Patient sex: F
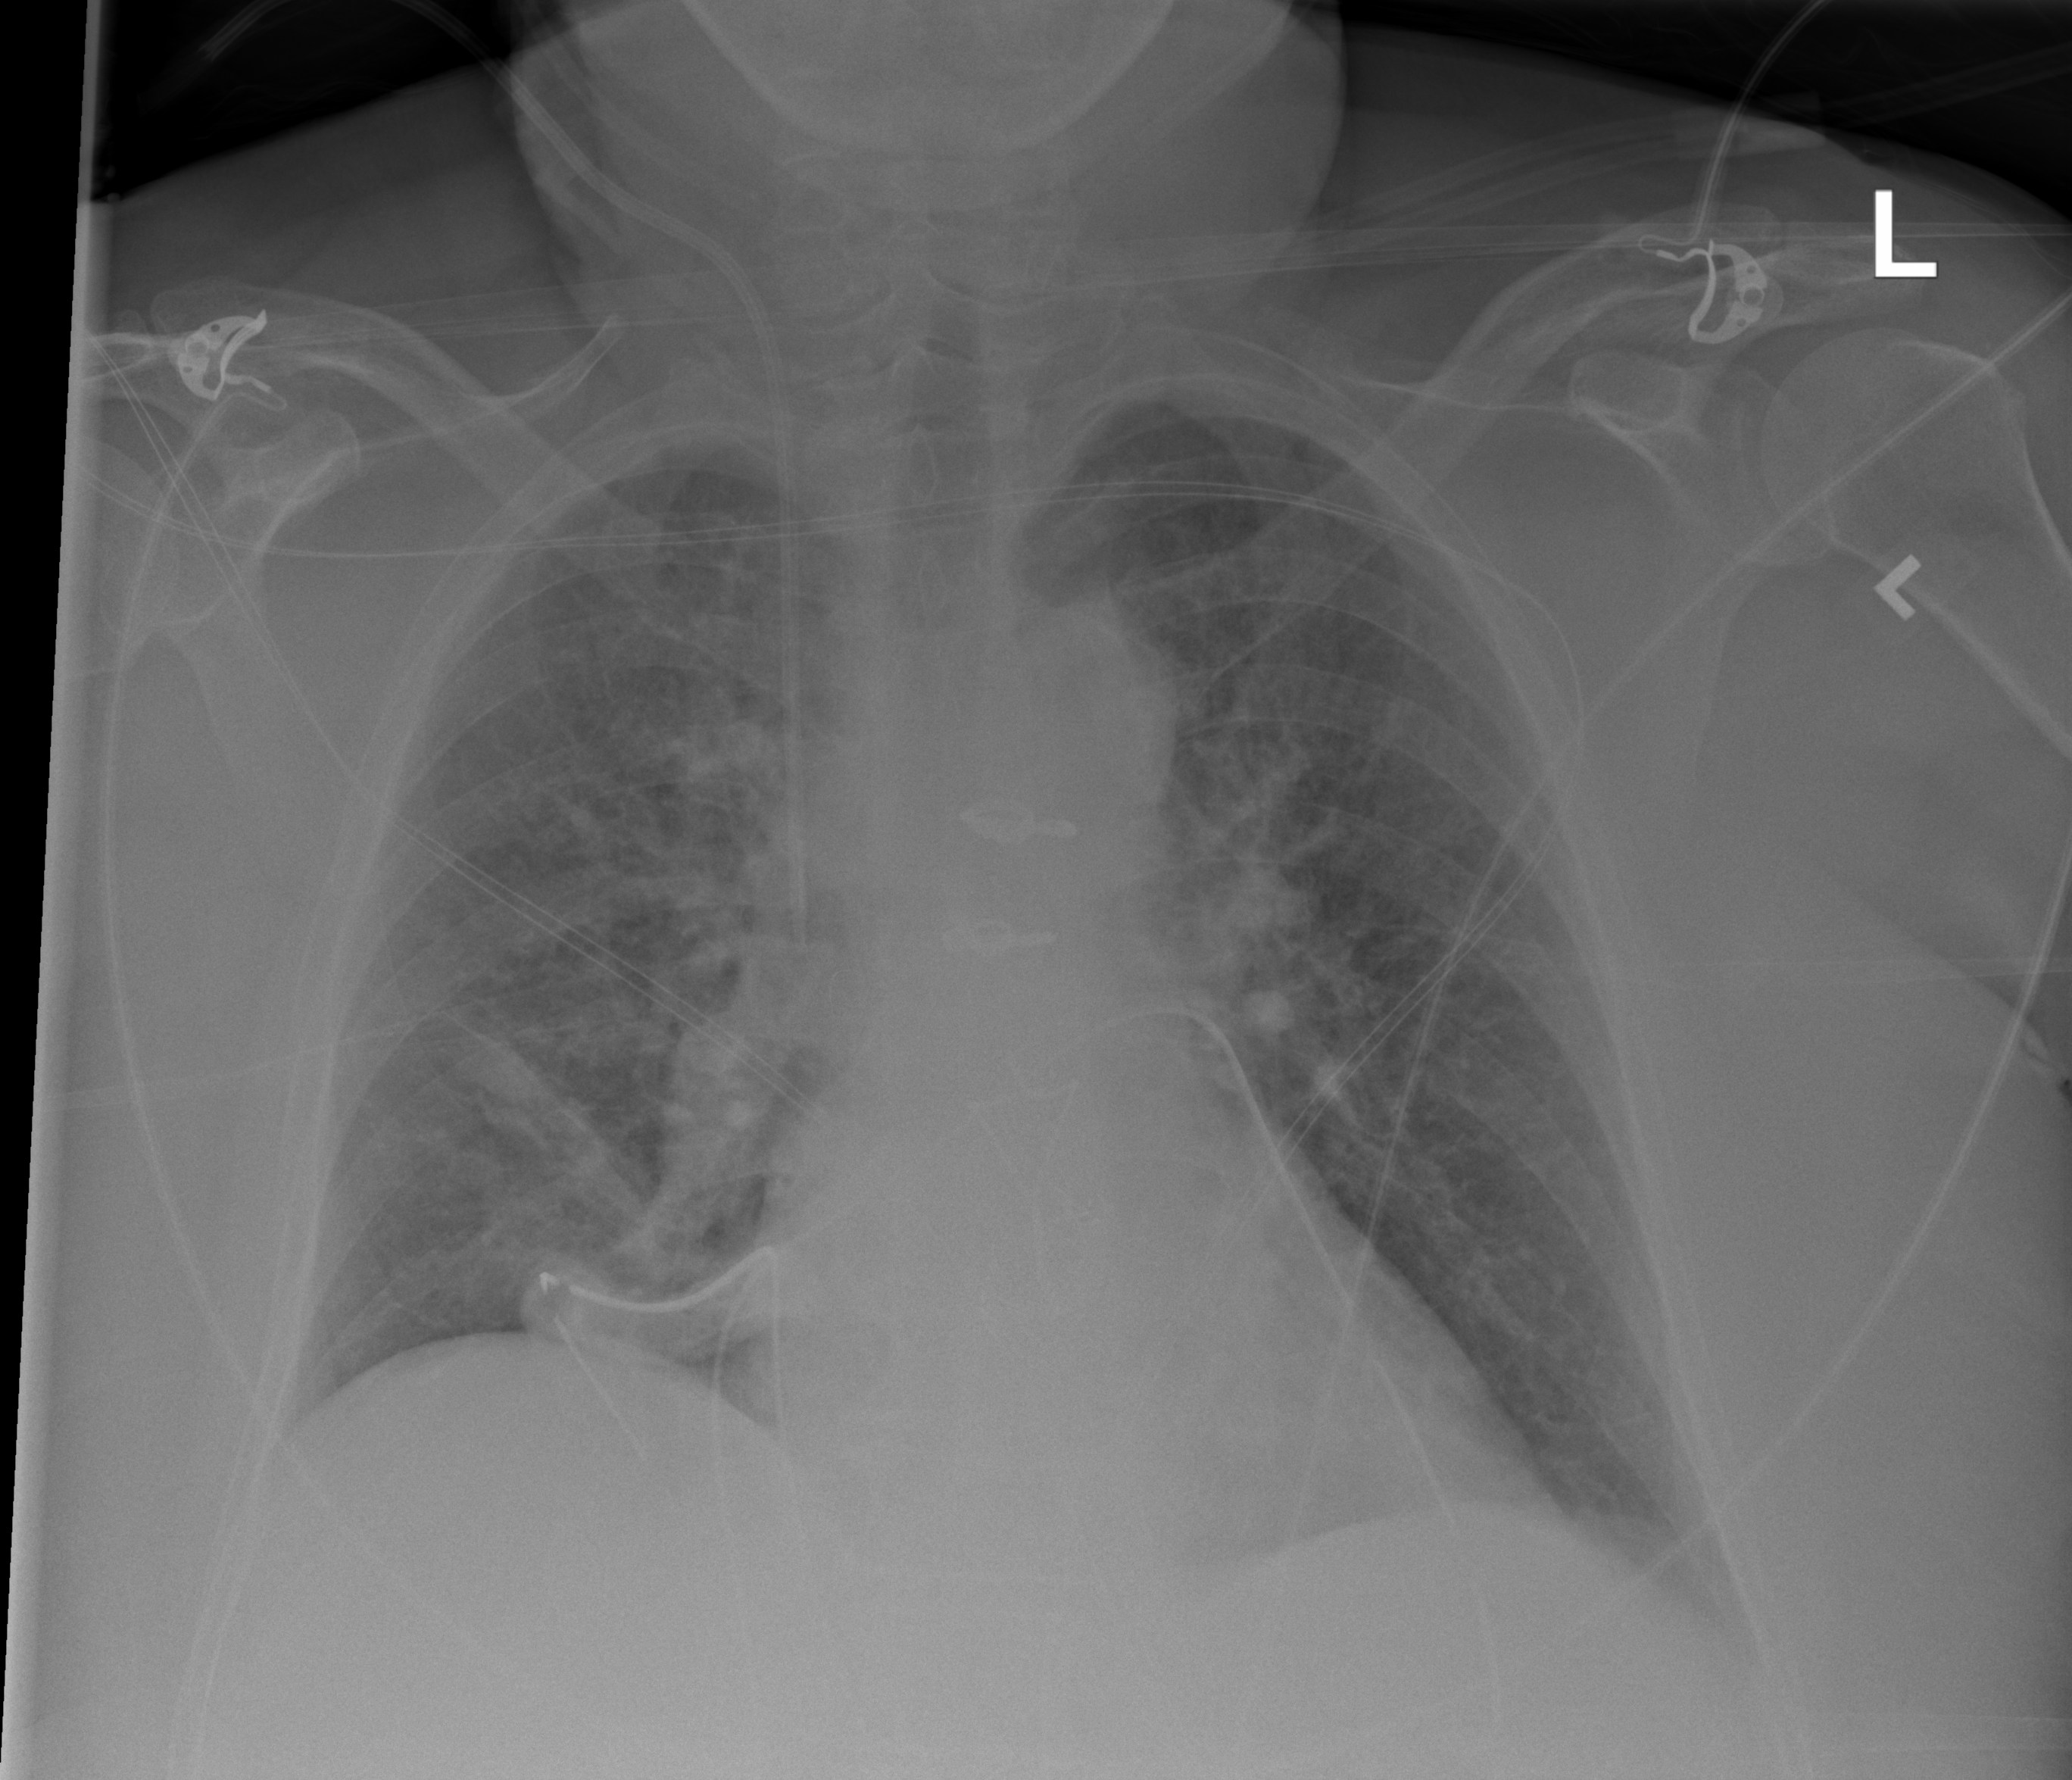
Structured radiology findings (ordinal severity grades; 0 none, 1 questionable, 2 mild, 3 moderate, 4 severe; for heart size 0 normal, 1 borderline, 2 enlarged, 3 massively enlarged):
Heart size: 1
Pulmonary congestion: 2
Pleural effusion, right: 0
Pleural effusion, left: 1
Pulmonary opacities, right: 0
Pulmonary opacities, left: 0
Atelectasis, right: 2
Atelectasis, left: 0